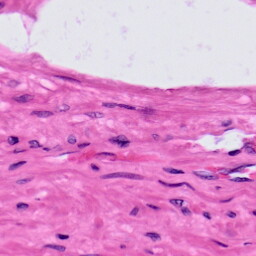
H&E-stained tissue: Prostate